Question: How to inject dependency into <URL>?
I tried the following approach - MyServerControl's Calculate is still null.
Thanks!
'''
public class MyServerControl : CompositeControl
{
private TextBox TextBox1;
private TextBox TextBox2;
private Label Label1;
[Inject] // **** This is null ****
public ICalculate Calculate { get; set; }
protected override void CreateChildControls()
{
TextBox1 = new TextBox {ID = "TextBox1", Text = "1"};
Controls.Add(TextBox1);
TextBox2 = new TextBox {ID = "TextBox2", Text = "2"};
Controls.Add(TextBox2);
var button1 = new Button {ID = "Button1", Text = "Calculate"};
button1.Click += button1_Click;
Controls.Add(button1);
Label1 = new Label {ID = "Label1"};
Controls.Add(Label1);
}
private void button1_Click(object sender, EventArgs e)
{
int value1 = Int32.Parse(TextBox1.Text);
int value2 = Int32.Parse(TextBox2.Text);
Label1.Text = "Result:" + Calculate.Add(value1, value2);
}
}
public interface ICalculate
{
int Add(int x, int y);
}
public class Calculate : ICalculate
{
public int Add(int x, int y)
{
return x + y;
}
}
'''
## Default Ninject.Web.Common Bootstrapper from NuGet:
'''
using System.Net.NetworkInformation;
[assembly: WebActivator.PreApplicationStartMethod(typeof(NinjectDemo.App_Start.NinjectWebCommon), "Start")]
[assembly: WebActivator.ApplicationShutdownMethodAttribute(typeof(NinjectDemo.App_Start.NinjectWebCommon), "Stop")]
namespace NinjectDemo.App_Start
{
using System;
using System.Web;
using Microsoft.Web.Infrastructure.DynamicModuleHelper;
using Ninject;
using Ninject.Web.Common;
public static class NinjectWebCommon
{
private static readonly Bootstrapper bootstrapper = new Bootstrapper();
/// <summary>
/// Starts the application
/// </summary>
public static void Start()
{
DynamicModuleUtility.RegisterModule(typeof(OnePerRequestHttpModule));
DynamicModuleUtility.RegisterModule(typeof(NinjectHttpModule));
bootstrapper.Initialize(CreateKernel);
}
/// <summary>
/// Stops the application.
/// </summary>
public static void Stop()
{
bootstrapper.ShutDown();
}
/// <summary>
/// Creates the kernel that will manage your application.
/// </summary>
/// <returns>The created kernel.</returns>
private static IKernel CreateKernel()
{
IKernel kernel = new StandardKernel();
kernel.Bind<Func<IKernel>>().ToMethod(ctx => () => new Bootstrapper().Kernel);
kernel.Bind<IHttpModule>().To<HttpApplicationInitializationHttpModule>();
RegisterServices(kernel);
return kernel;
}
/// <summary>
/// Load your modules or register your services here!
/// </summary>
/// <param name="kernel">The kernel.</param>
private static void RegisterServices(IKernel kernel)
{
kernel.Bind<ICalculate>().To<Calculate>().InSingletonScope();
}
}
}
'''
## Updated:
I'm not able to get instance to kernel in Page_Load. Am I missing something?
'''
<my:MyServerControl ID="MyServerControl1" runat="server" />
public partial class Default : Page
{
[Inject]
public ICalculate _calculate { get; set; }
protected void Page_Load(object sender, EventArgs e)
{
kernel.Inject(MyServerControl1); // kernel is not available
}
}
'''

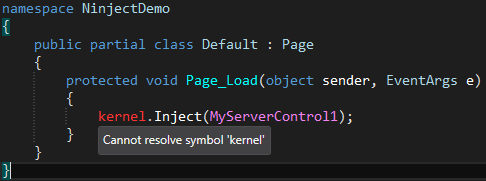
Answer: I think you could just use the feature that satisfies dependencies on an existing object. In this particular case, in any context your control is used, you just call
'''
kernel.Inject( myControl );
'''
where myControl is an existing instance of your composite control. This has to be called from the code behind, somewhere in the pipeline where the instance is already created. Page_Load would most probably be fine.
Edit: there are numerous ways to be able to resolve anywhere in your application. You could for example have a global service locator. But since you are using the Bootstrapper, you should be able to resolvd your kernel anywhere
'''
var kernel = (IKernel)Bootstrapper.Container;
'''